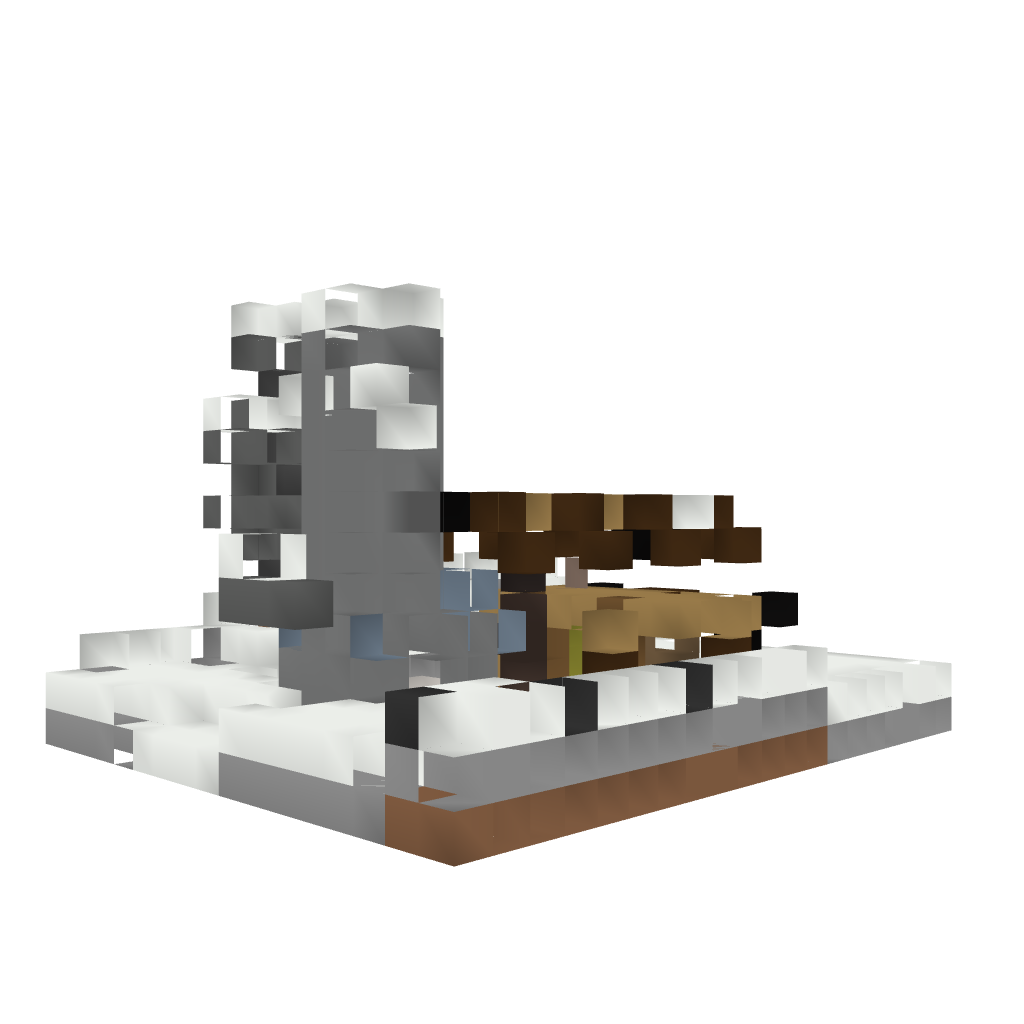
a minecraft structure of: Christmas House